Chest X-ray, PA view. Patient: 51 years old, sex M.
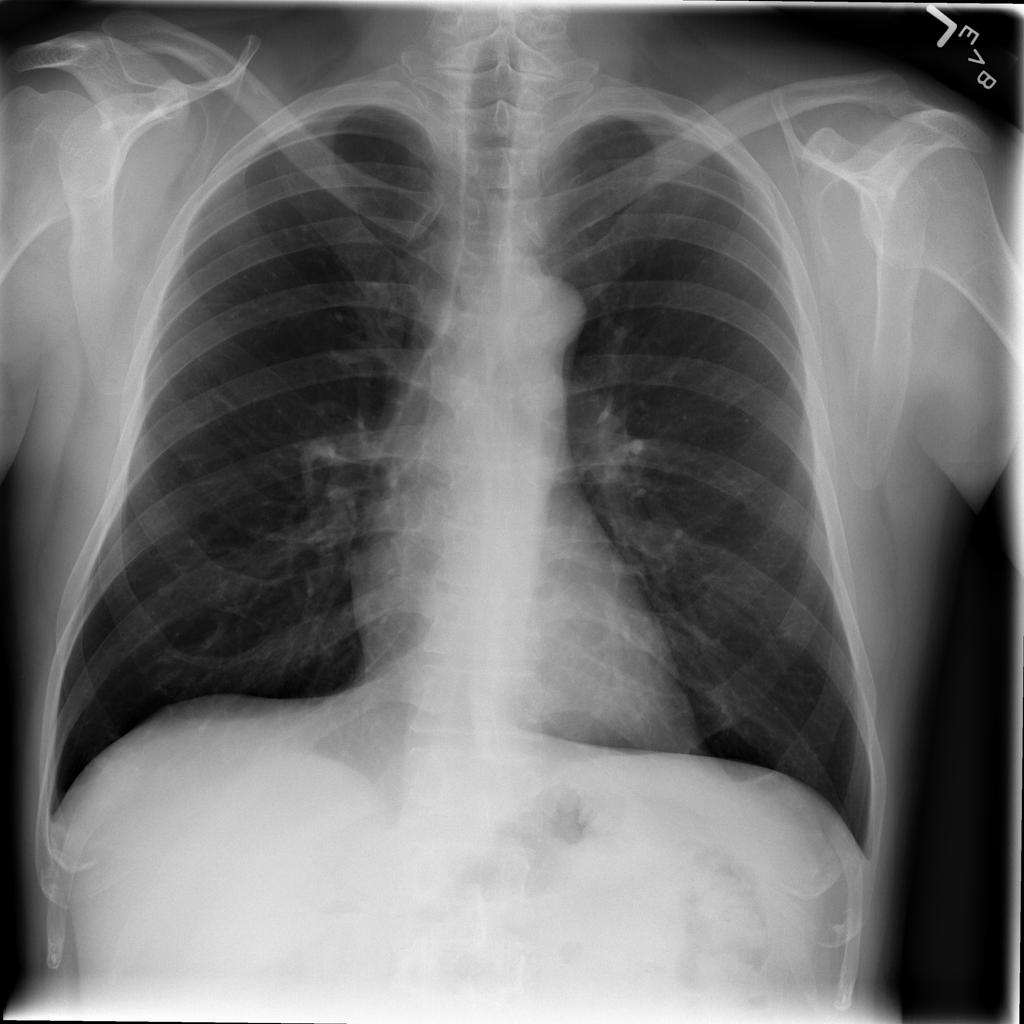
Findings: No Finding